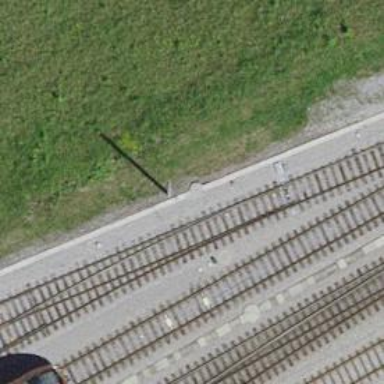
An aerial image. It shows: Railway switch.